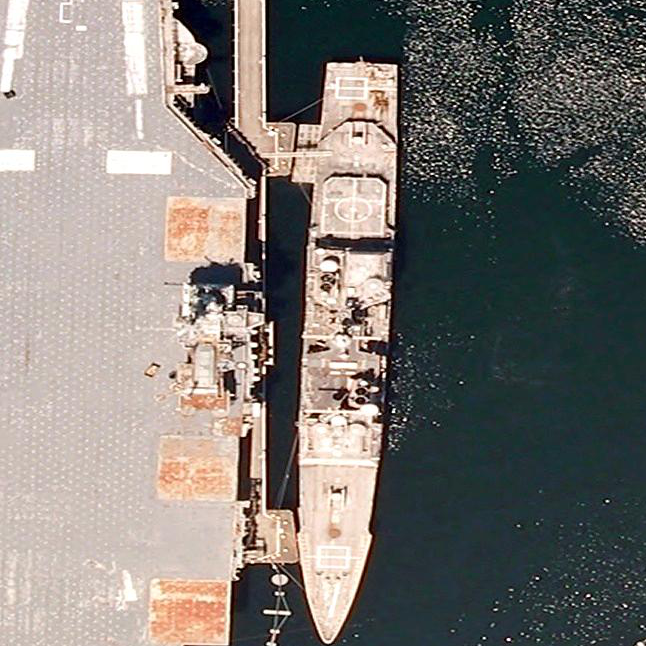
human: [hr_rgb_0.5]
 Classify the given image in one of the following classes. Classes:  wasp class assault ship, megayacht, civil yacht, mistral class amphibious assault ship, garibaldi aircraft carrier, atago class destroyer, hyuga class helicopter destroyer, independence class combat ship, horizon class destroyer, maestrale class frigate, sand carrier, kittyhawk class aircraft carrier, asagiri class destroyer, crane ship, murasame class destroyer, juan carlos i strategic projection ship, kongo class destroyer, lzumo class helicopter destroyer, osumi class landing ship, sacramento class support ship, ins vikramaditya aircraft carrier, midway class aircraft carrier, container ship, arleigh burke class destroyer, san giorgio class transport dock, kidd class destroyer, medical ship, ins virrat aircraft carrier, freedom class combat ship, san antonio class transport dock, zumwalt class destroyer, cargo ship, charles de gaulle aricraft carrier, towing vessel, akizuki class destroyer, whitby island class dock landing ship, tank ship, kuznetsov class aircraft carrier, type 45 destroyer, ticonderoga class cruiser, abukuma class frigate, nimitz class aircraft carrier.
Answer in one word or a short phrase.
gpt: Ticonderoga class cruiser